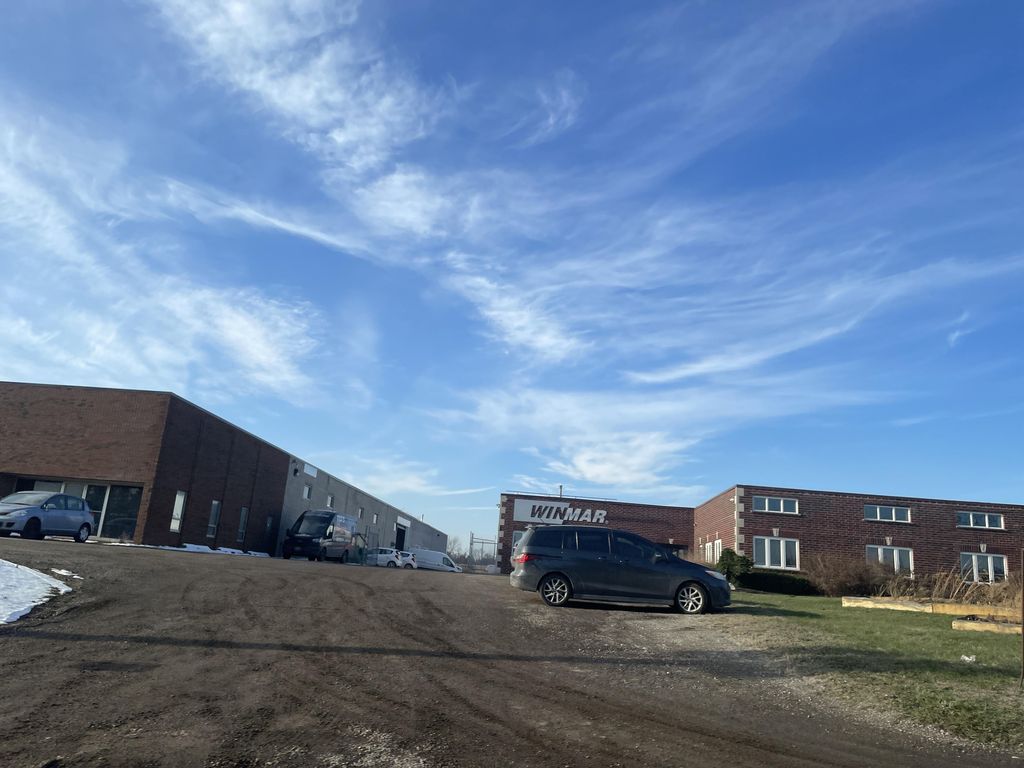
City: kitchener-waterloo